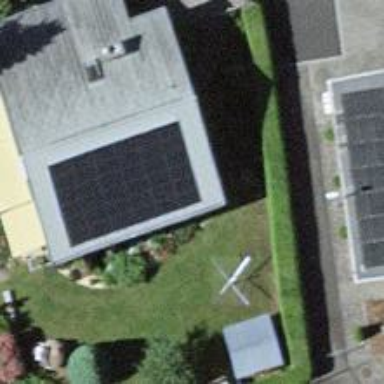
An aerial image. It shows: Solar power generator using photovoltaic method with solar photovoltaic panel types.